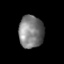
Tissue: prostate
Cell type: T cells
Senescence score: 0.1989
Nuclear area (px): 789
Mean DAPI intensity: 124.541